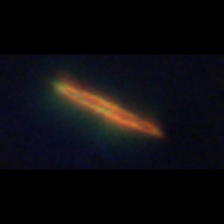
Taxon: Pennate
Group: Diatoms